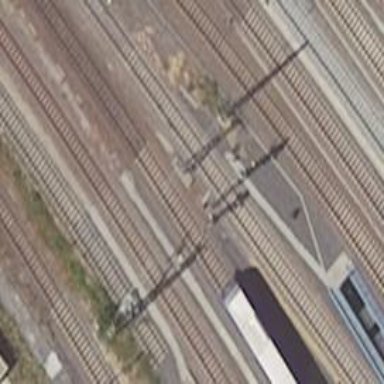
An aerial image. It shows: Railway signal.